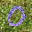
Label: 0